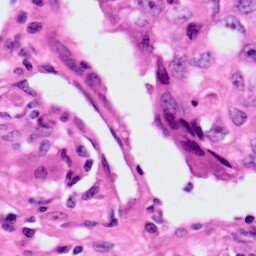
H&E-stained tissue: Lung